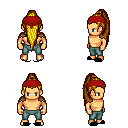
a pixel art fantasy rpg character, male body template, human, tanned skin, leather shoulder armor, teal pants, blonde extra-long topknot hairstyle, red bandana, black slippers, four views (front, back, left, right), 2x2 character sprite sheet, small pixel art, hard edges, no anti-aliasing